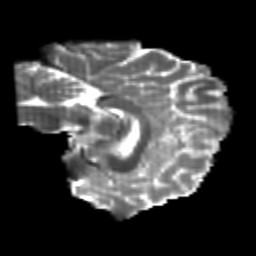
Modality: T2w
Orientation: sagittal
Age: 26
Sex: male
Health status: healthy
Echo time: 0.074 s